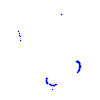
Particle: proton